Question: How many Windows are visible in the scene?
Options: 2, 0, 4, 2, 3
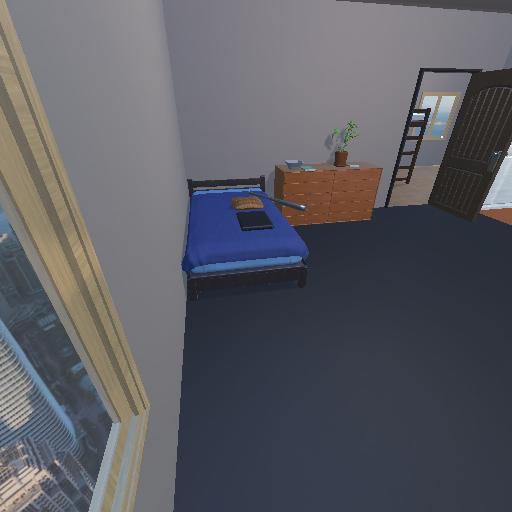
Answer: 2